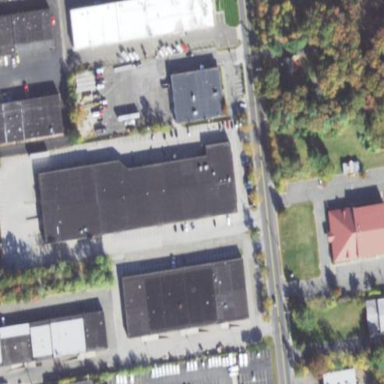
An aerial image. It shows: Commercial building.